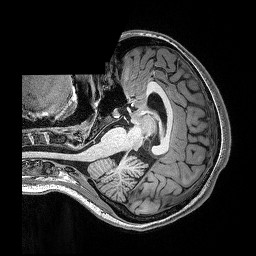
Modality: T1w
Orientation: axial